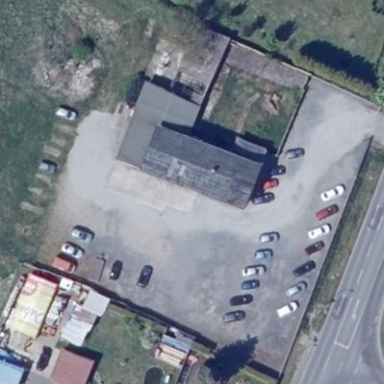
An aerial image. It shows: Retail area with car shop.